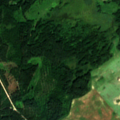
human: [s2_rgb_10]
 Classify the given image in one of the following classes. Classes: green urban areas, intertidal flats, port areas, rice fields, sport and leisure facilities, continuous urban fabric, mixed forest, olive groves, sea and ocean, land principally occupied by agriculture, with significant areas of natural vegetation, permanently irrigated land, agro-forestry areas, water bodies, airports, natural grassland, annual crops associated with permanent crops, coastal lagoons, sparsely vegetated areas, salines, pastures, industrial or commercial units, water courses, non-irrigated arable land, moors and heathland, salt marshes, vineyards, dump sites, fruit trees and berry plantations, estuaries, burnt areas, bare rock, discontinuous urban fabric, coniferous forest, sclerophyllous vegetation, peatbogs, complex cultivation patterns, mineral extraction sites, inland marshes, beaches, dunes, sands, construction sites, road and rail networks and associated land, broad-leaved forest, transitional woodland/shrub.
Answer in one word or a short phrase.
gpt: non-irrigated arable land, broad-leaved forest, coniferous forest, mixed forest, inland marshes